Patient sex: F
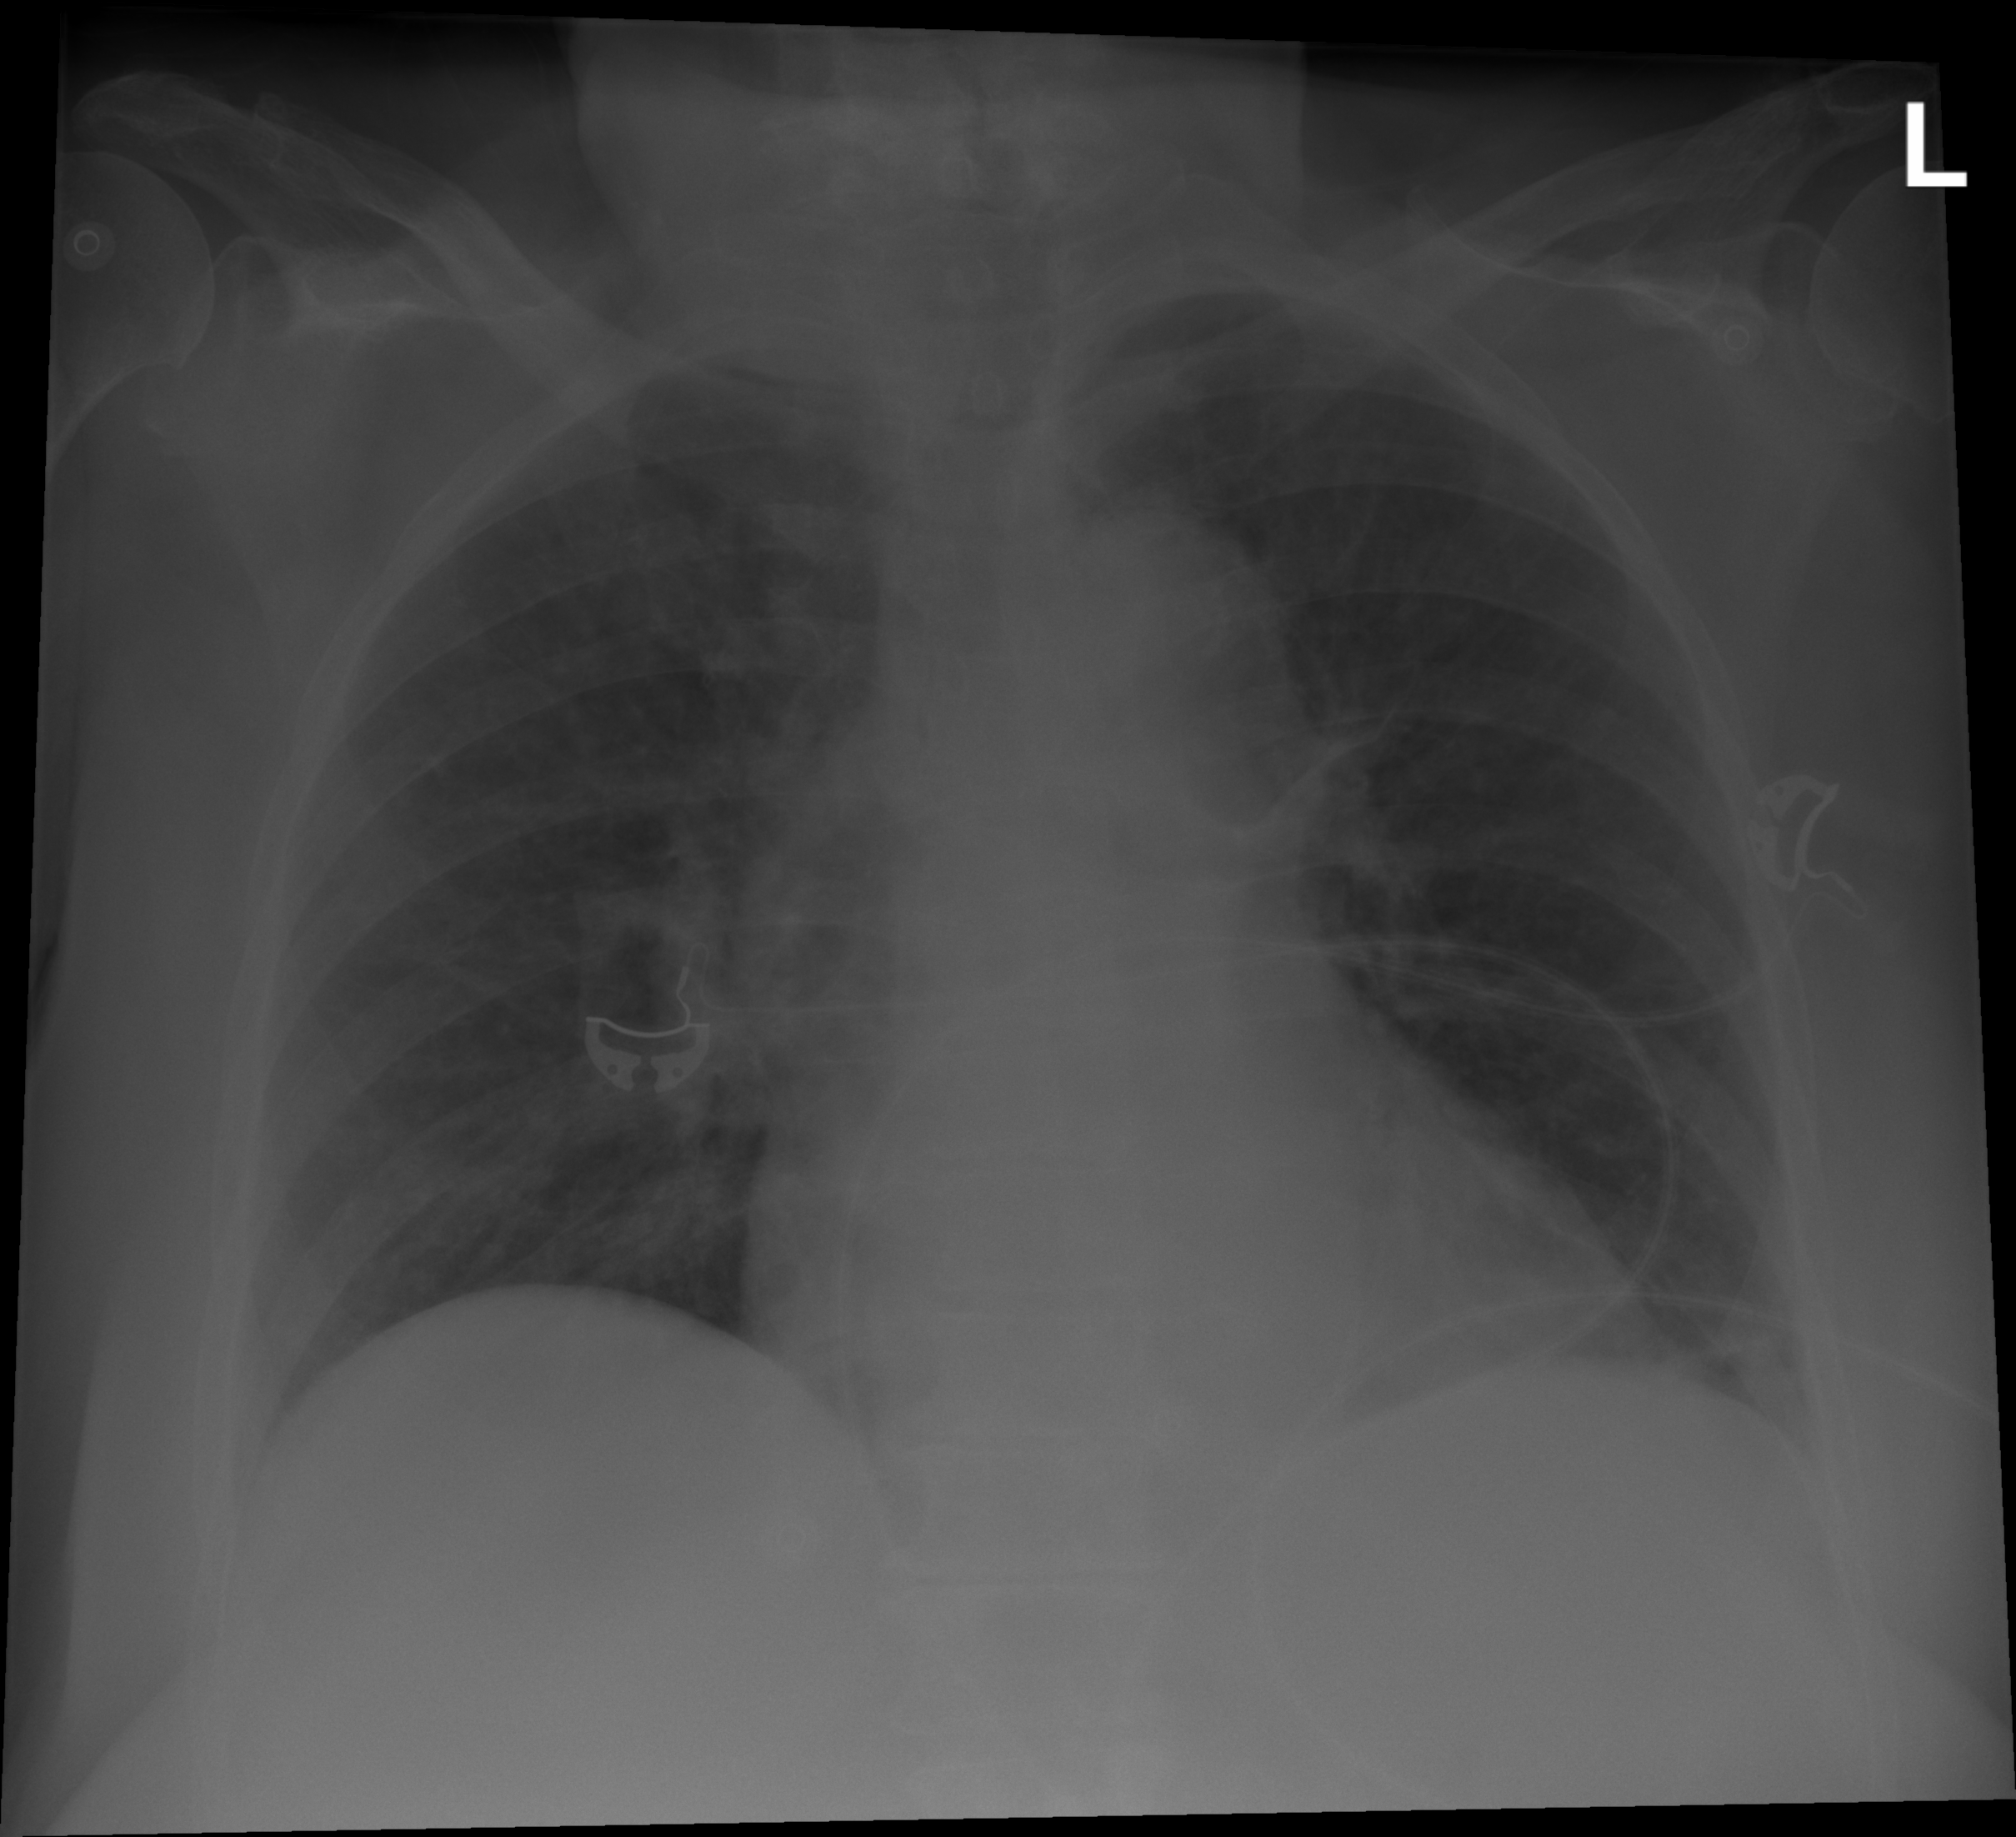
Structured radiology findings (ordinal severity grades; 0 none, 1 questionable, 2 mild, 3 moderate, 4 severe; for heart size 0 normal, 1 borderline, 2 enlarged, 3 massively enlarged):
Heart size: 1
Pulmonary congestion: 0
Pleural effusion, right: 0
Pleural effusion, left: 0
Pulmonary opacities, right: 0
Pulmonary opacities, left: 0
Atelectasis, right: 0
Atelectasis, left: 2